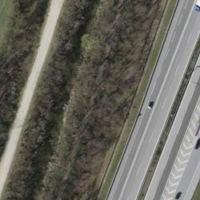
EUNIS habitat code: 57
Species observed at this site:
Troglodytes troglodytes
Corvus cornix
Lamium galeobdolon
Cinclus cinclus
Anas platyrhynchos
Parus major
Erithacus rubecula